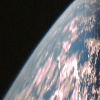
Label: cloud